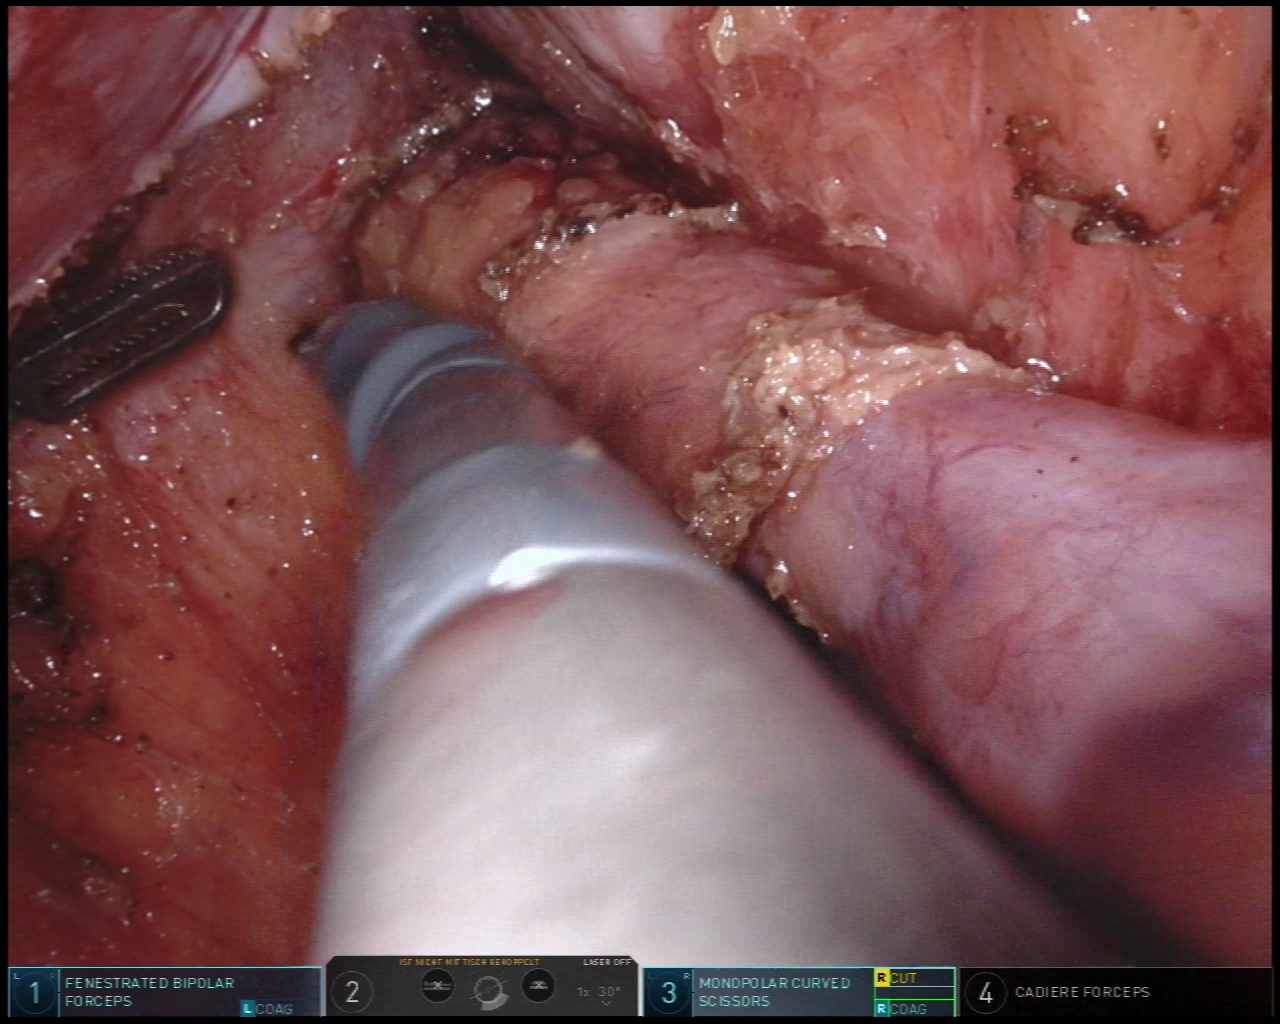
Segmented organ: vesicular_glands
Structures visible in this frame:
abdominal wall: no
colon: no
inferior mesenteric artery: no
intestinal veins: no
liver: no
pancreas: no
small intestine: no
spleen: no
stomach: no
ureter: no
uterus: no
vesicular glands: yes